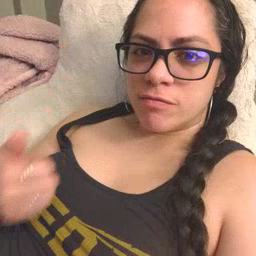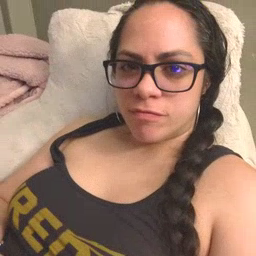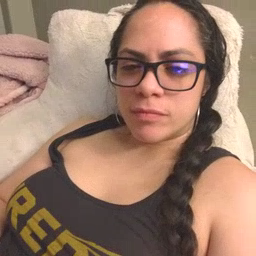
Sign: every